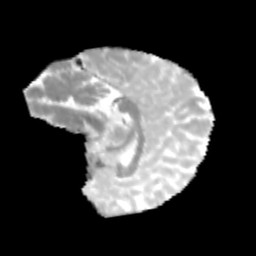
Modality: MD
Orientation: sagittal
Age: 11
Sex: male
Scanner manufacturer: siemens
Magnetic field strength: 3 T
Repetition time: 3.8 s
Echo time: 0.07 s